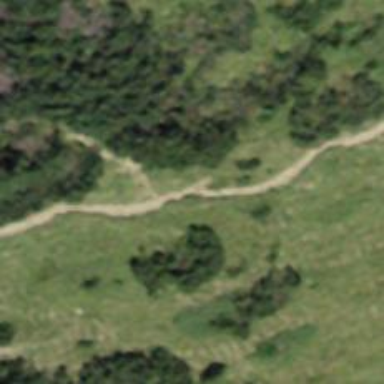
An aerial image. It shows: Path with very rough surface.